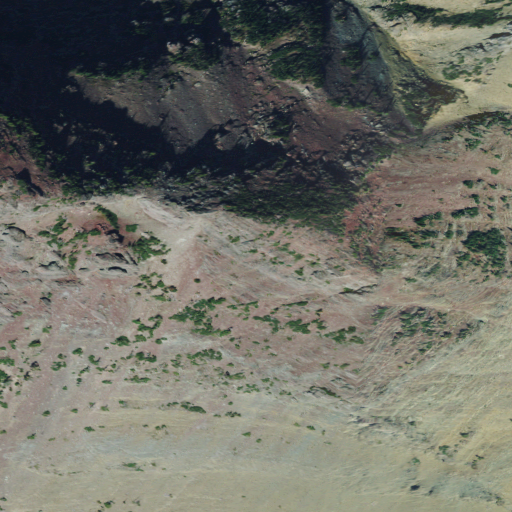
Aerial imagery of mountain in Montana named Kakitos Mountain containing evergreen forest, shrub, and barren land